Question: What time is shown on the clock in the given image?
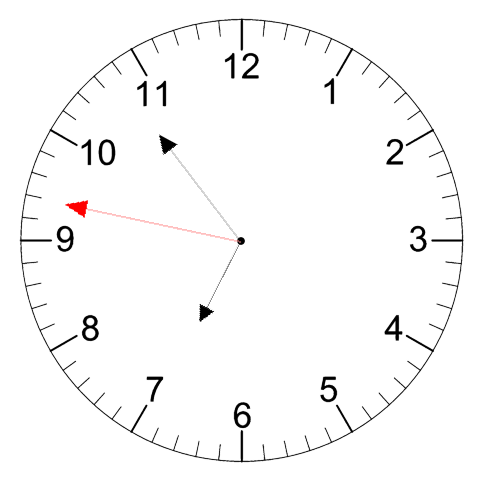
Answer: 06:53:47